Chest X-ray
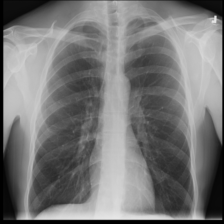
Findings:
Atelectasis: negative
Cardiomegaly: negative
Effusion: negative
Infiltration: positive
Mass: negative
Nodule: negative
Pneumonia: negative
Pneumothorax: negative
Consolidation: negative
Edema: negative
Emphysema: negative
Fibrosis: negative
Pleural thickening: negative
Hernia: negative